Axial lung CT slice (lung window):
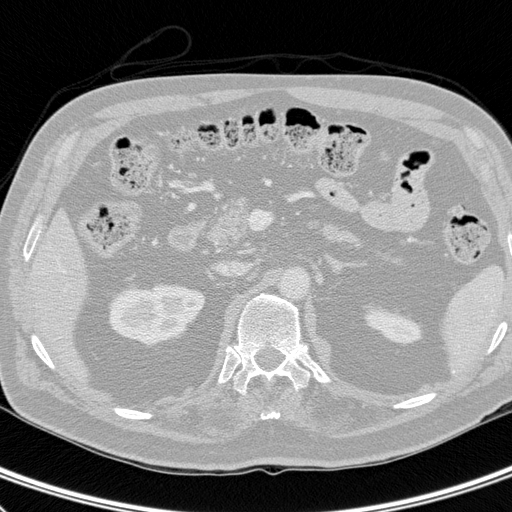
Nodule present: no